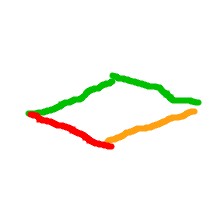
Shape: rhombus